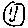
Label: smiley face